Brain MRI, t2w sequence, axial 2D slice.
Patient: age 42, sex F, weight 78 kg, height 1.78 m
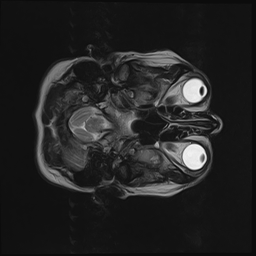